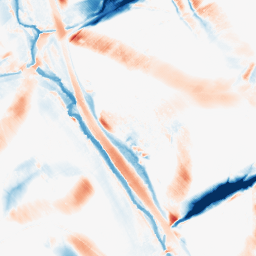
Category: morphological
Decomposition family: morphological_diamond
Decomposition parameters: operation: average
radius: 20
Upsampling method: cubic_catmull_rom
Upsampling parameters: scale: 2
Upsampling scale: 2